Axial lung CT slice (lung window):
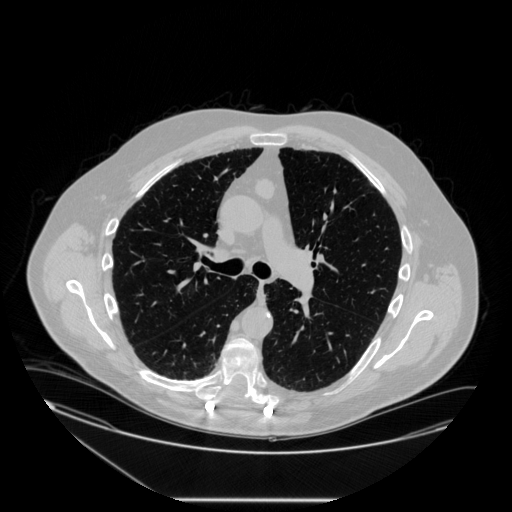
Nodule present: no